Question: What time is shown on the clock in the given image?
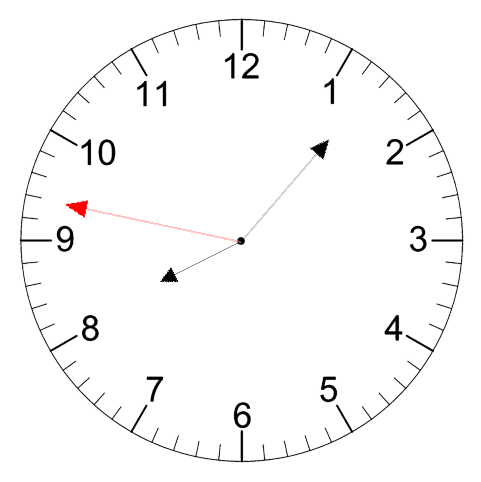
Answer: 08:06:47